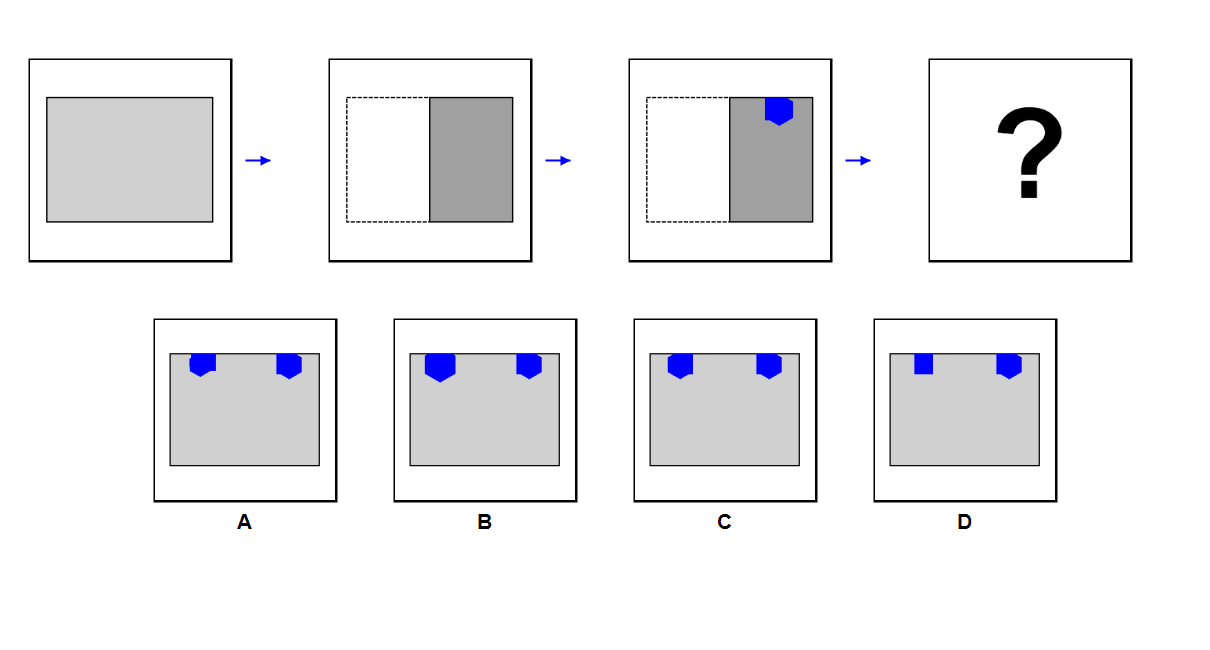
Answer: C